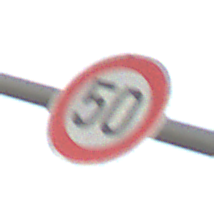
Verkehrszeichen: Geschwindigkeit50
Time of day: SunriseSunset
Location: Outdoor (Nature)
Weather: PartlyCloudy
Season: NotSpecified
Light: Natural